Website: bh-photo
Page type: payment
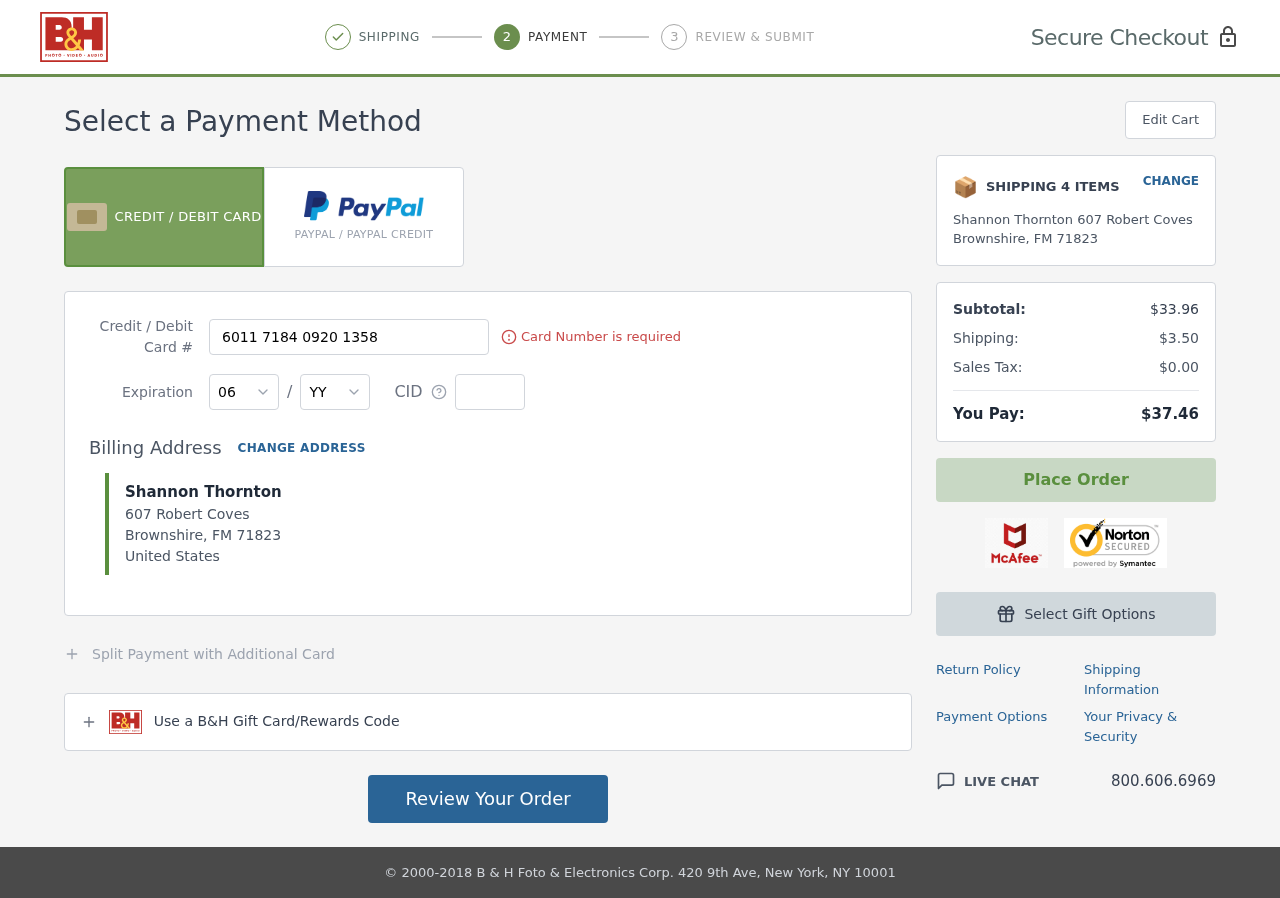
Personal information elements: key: PII_CARD_CVV
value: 108
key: PII_CARD_EXPIRY_MONTH
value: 06
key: PII_CARD_EXPIRY_YEAR
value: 26
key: PII_CARD_NUMBER
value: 6011 7184 0920 1358
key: PII_CITY
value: Brownshire
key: PII_COUNTRY
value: United States
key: PII_FULLNAME
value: Shannon Thornton
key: PII_POSTCODE
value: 71823
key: PII_STATE_ABBR
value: FM
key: PII_STREET
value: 607 Robert Coves
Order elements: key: ORDER_NUM_ITEMS
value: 4
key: ORDER_SUBTOTAL
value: $33.96
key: ORDER_SHIPPING_COST
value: $3.50
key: ORDER_TAX
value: $0.00
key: ORDER_TOTAL
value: $37.46